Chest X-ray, AP view. Patient: 61 years old, sex M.
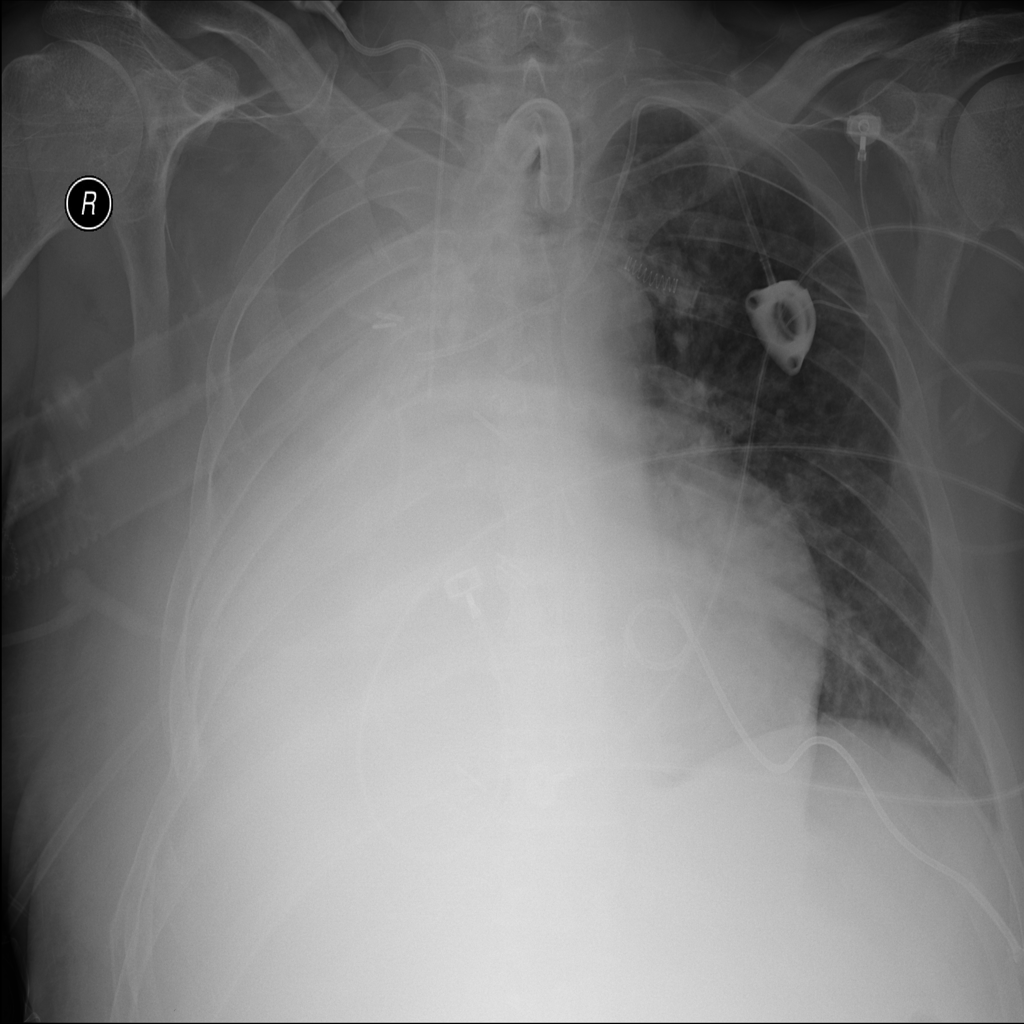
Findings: No Finding